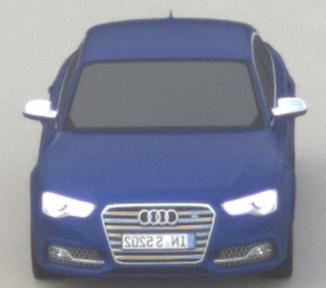
Make: Audi
Model: S5
Detailed model: F5
Model produced from: 2016
Model produced until: 2019
Doors: 2
Color: blue
Road condition: dry road
Daytime: midday
Contrast: low contrast